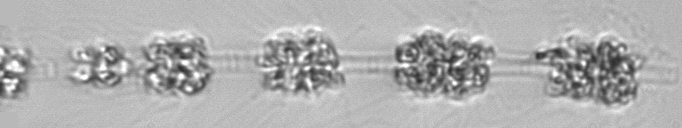
Label: Leptocylindrus_mediterraneus